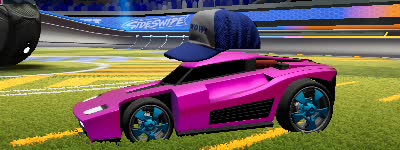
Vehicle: breakout